Interaction volume radius: 5 \u00c5
Interaction volume height: 20 \u00c5
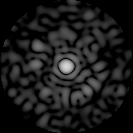
Disorder parameter: 0.8133